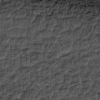
Label: not_dusty